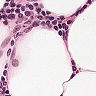
Metastatic tissue present: no